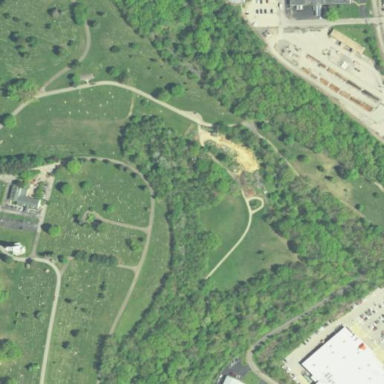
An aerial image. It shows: Cemetery with park area.